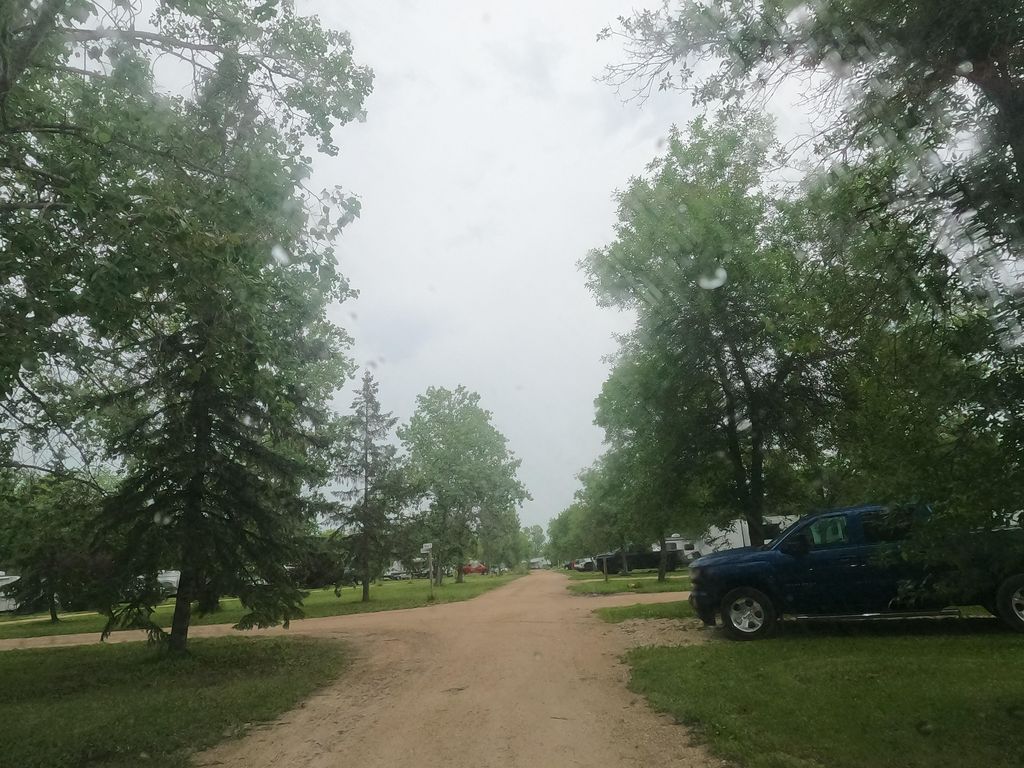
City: winnipeg